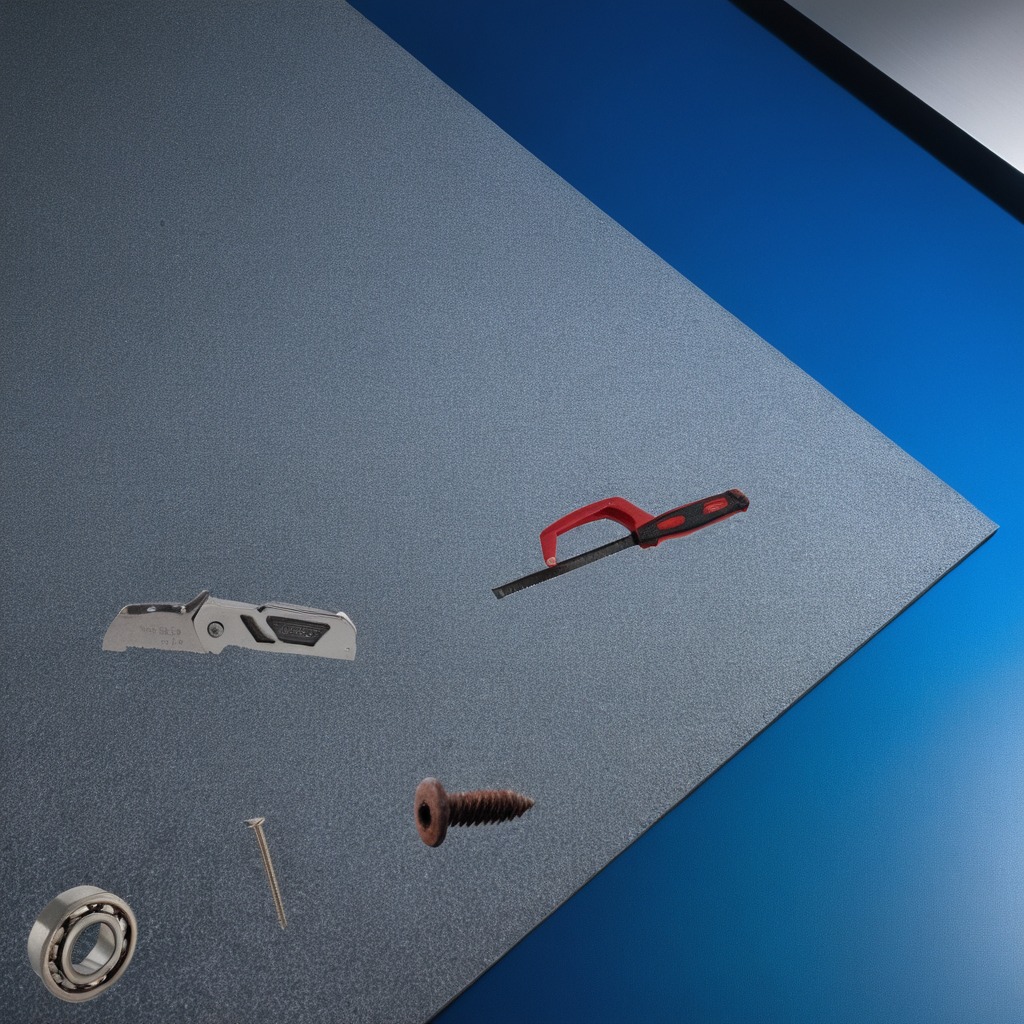
A ball bearing, a knife, a screw, a nail, and a saw are lying on a clean granite tabletop.